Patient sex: M
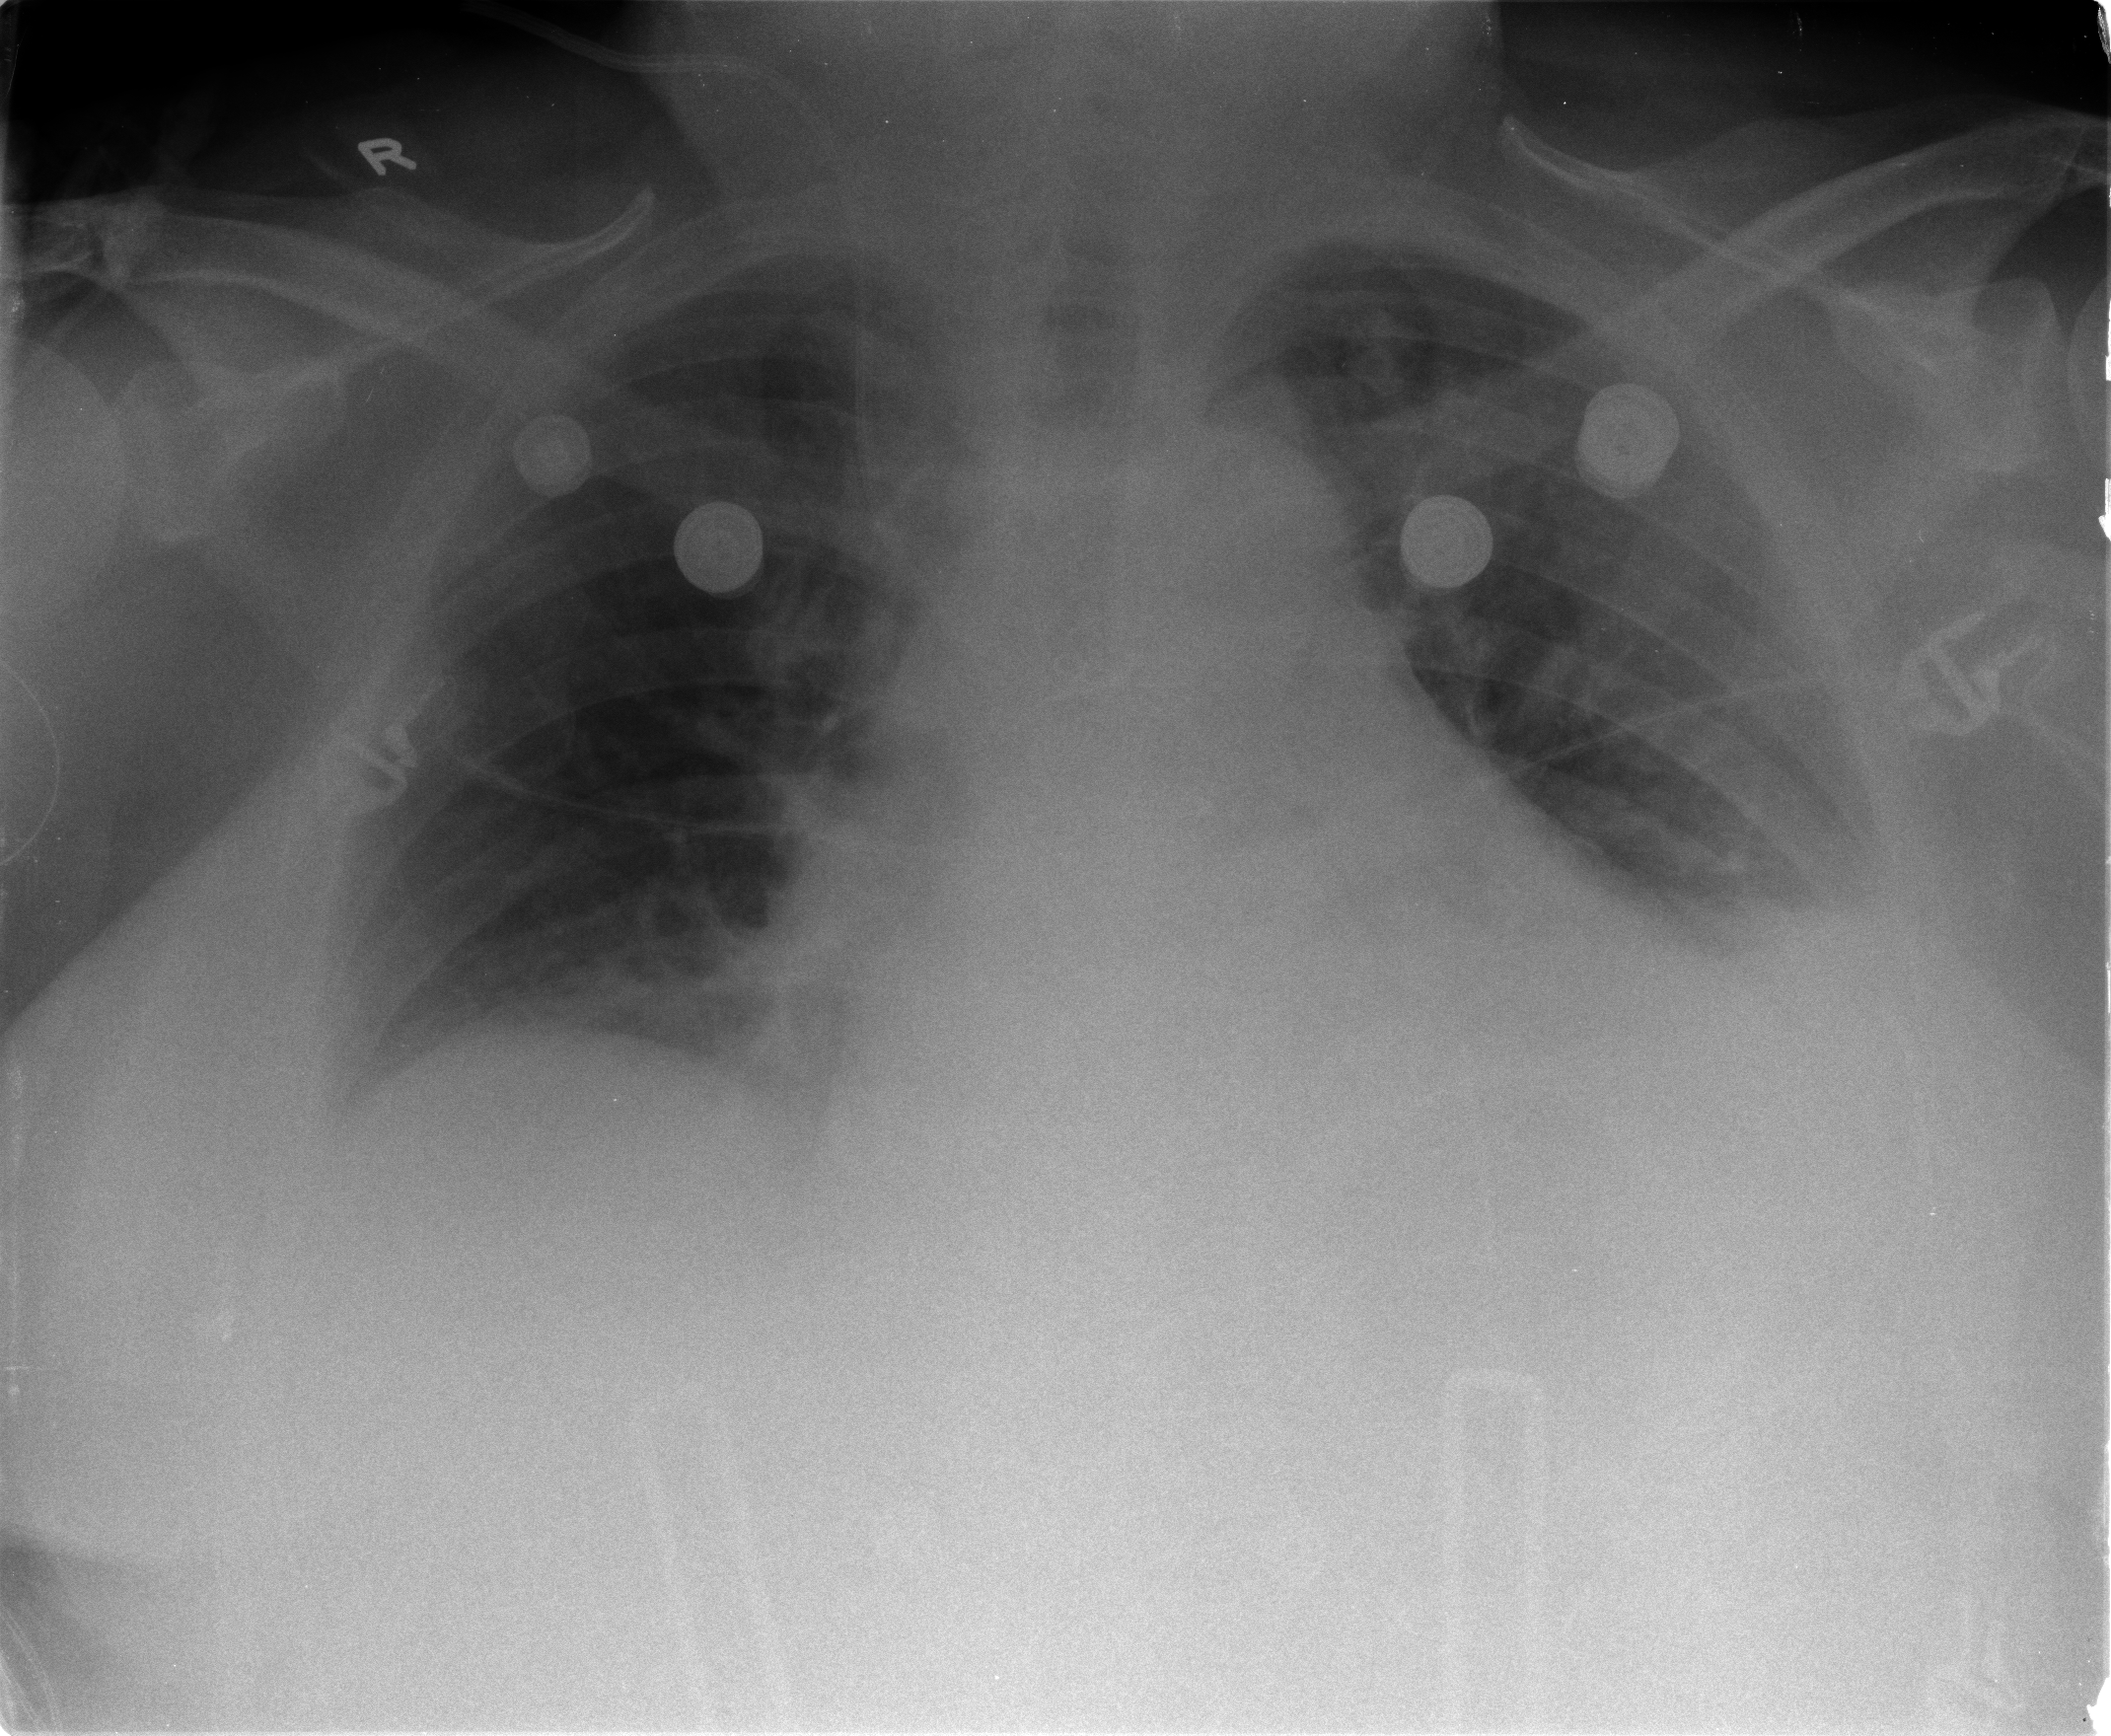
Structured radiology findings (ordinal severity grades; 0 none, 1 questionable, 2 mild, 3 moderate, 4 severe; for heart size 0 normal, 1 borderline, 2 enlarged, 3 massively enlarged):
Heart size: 2
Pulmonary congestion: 2
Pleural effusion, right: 1
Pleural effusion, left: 2
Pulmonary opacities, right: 0
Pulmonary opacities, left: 1
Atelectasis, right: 2
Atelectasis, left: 2